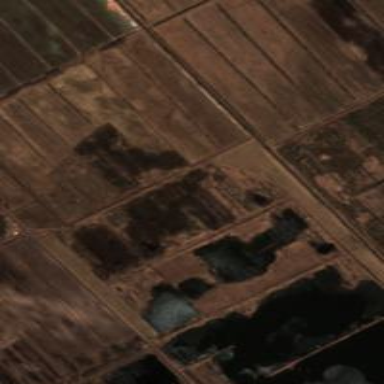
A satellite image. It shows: Bog wetland with peat cutting quarry activity.